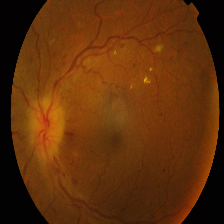
Diabetic retinopathy grade: Proliferative DR